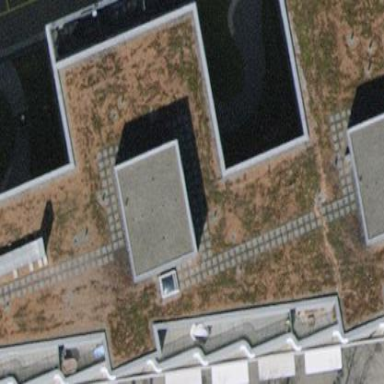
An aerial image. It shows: Building part with flat roof.